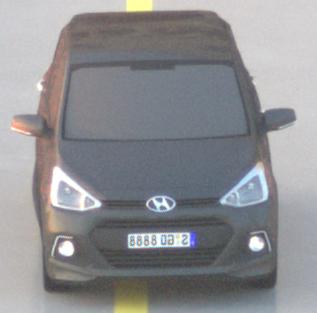
Make: Hyundai
Model: i10
Detailed model: Gen. 2
Model produced from: 2013
Model produced until: 2019
Doors: 5
Color: gray
Road condition: wet road
Daytime: sunrise or sunset
Contrast: medium contrast